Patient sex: F
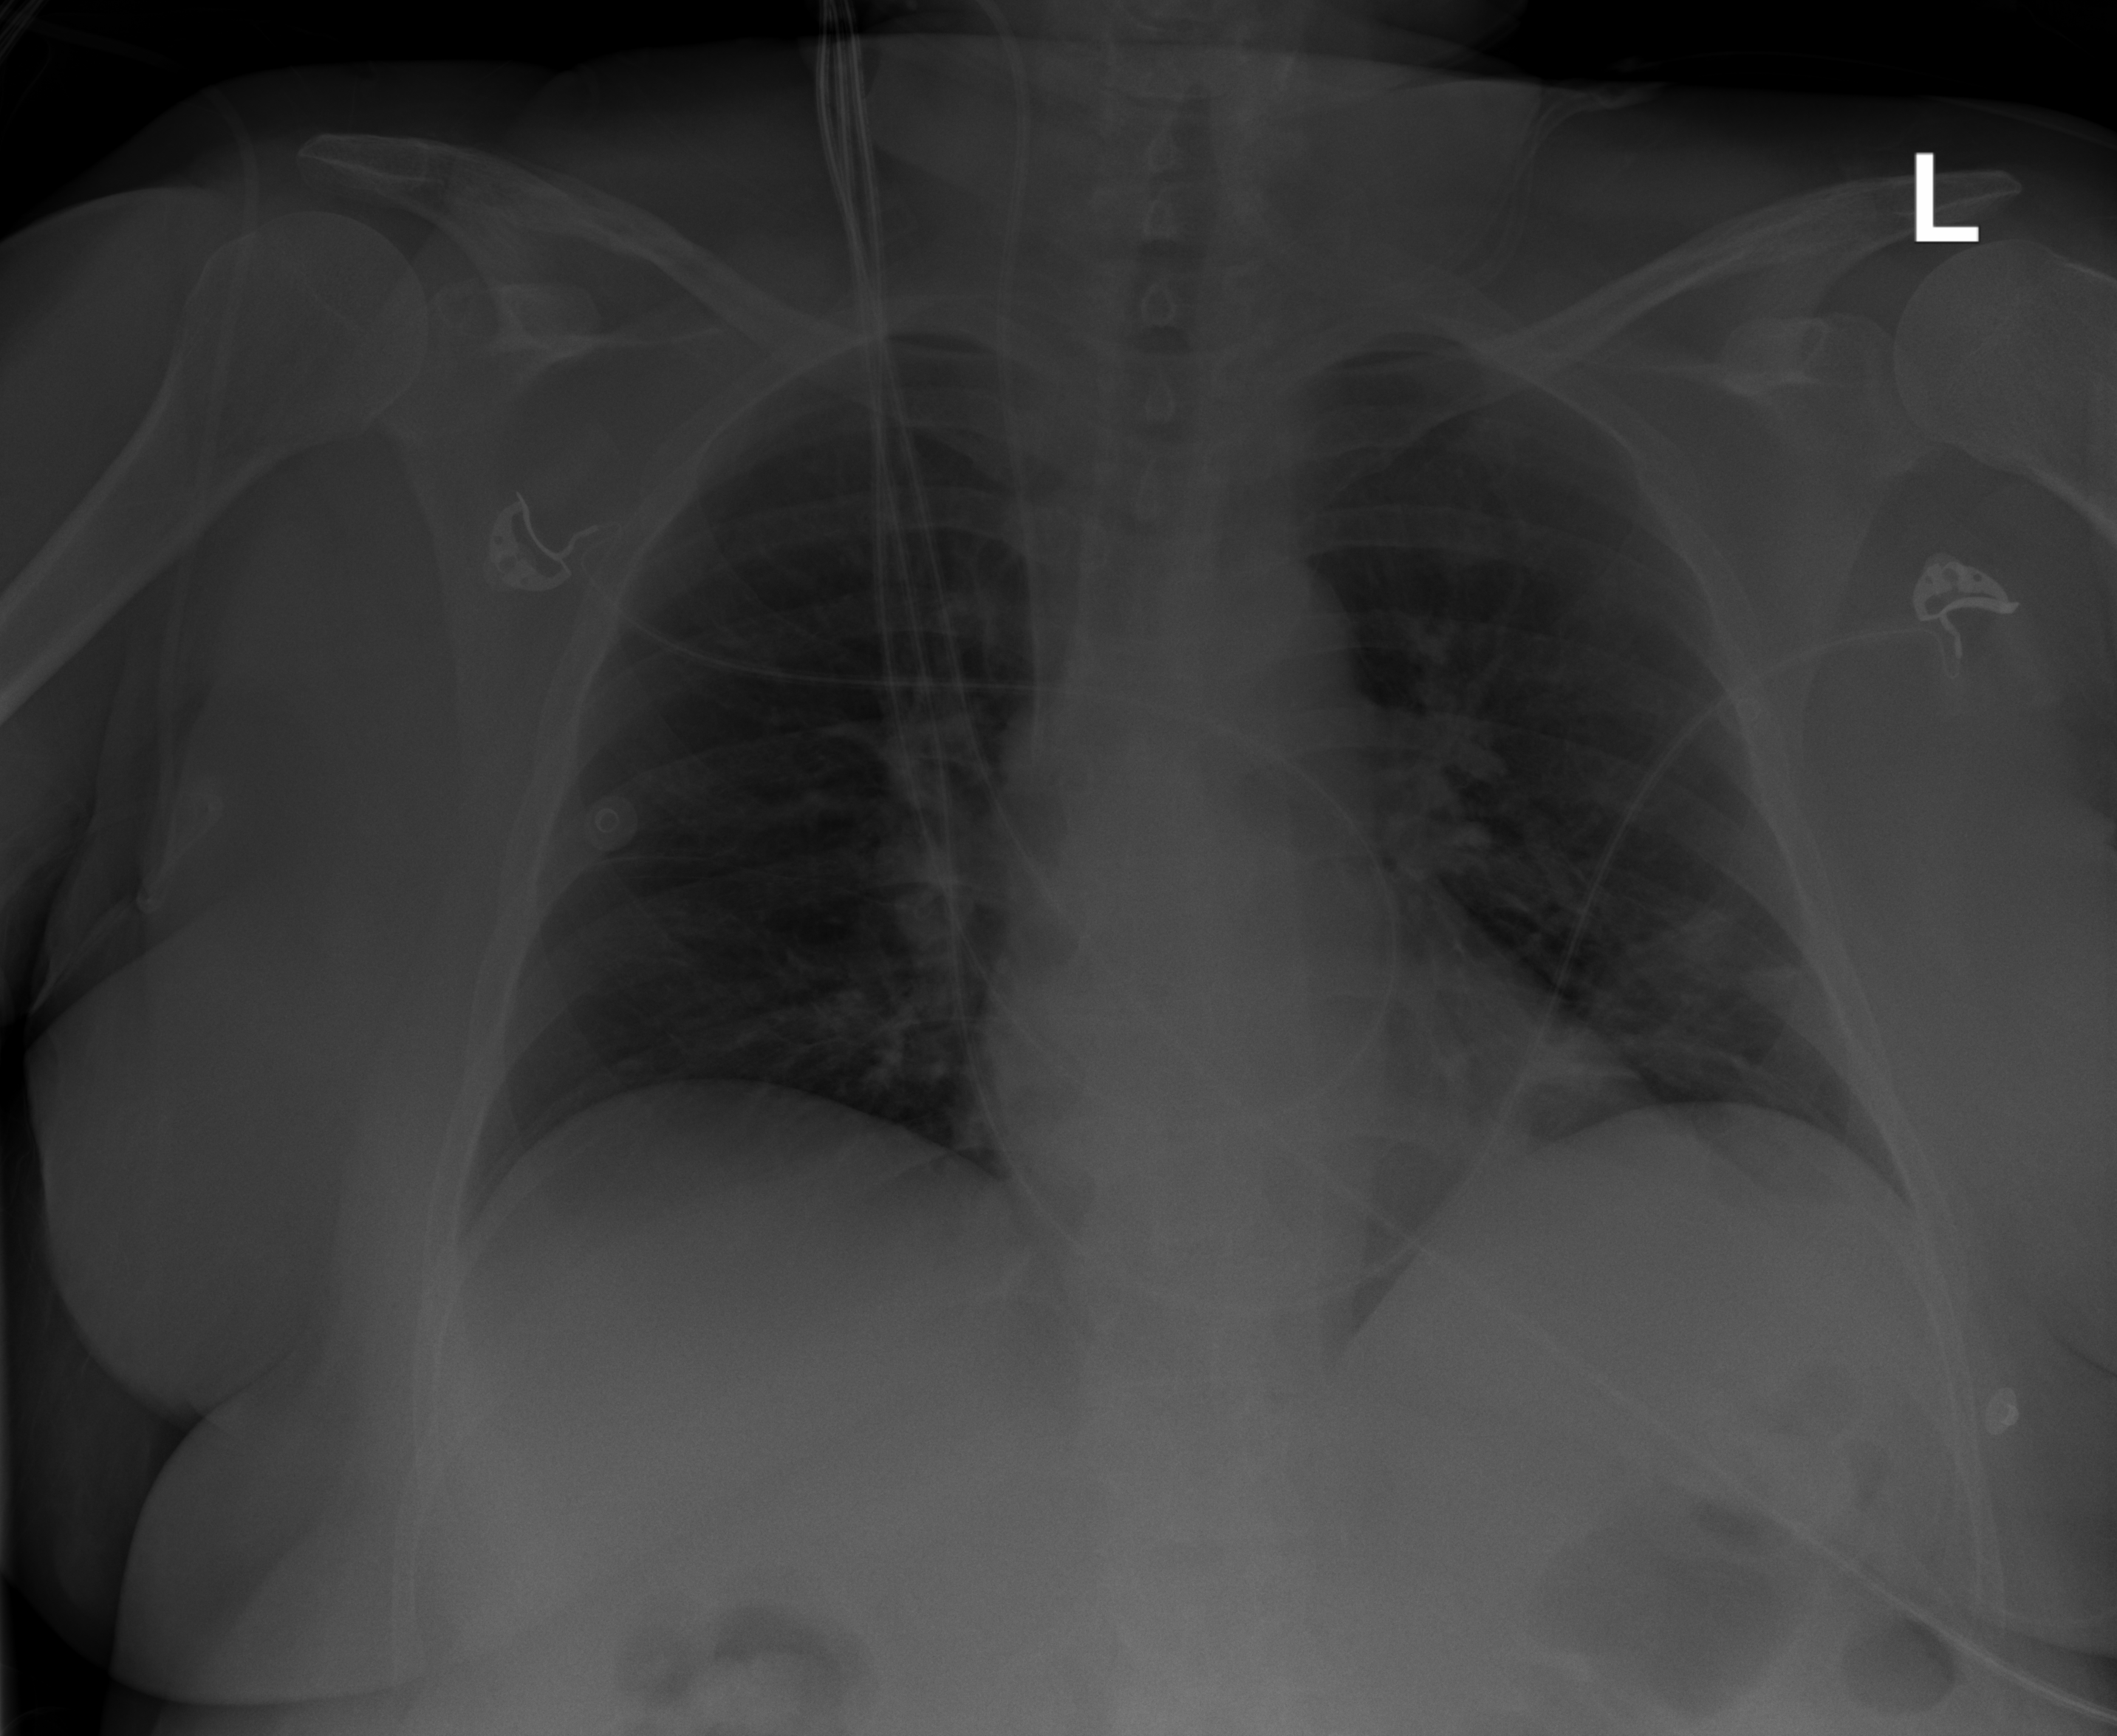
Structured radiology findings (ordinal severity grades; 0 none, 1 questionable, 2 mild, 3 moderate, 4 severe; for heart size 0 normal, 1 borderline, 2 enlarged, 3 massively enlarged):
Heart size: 0
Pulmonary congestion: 0
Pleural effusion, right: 0
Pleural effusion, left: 0
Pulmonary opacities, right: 0
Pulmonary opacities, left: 2
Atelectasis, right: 0
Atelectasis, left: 2